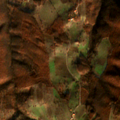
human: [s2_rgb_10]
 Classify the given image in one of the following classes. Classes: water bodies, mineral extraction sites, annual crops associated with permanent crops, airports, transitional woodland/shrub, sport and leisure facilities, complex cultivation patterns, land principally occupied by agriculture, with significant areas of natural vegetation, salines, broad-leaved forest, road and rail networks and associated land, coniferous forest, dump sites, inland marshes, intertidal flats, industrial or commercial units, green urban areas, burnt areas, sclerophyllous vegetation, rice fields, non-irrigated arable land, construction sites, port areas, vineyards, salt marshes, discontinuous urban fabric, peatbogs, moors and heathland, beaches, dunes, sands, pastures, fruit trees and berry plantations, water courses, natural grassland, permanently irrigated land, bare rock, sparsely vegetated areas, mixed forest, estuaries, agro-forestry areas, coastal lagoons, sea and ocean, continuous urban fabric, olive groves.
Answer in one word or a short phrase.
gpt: complex cultivation patterns, broad-leaved forest, transitional woodland/shrub